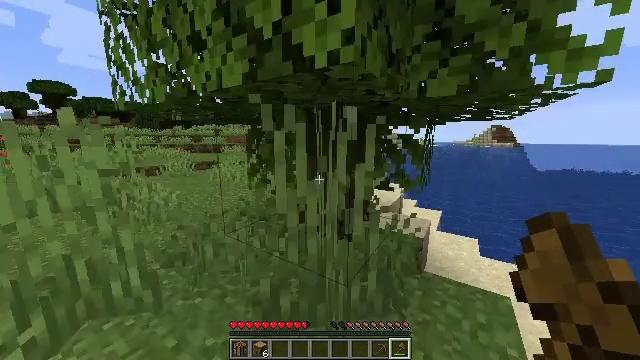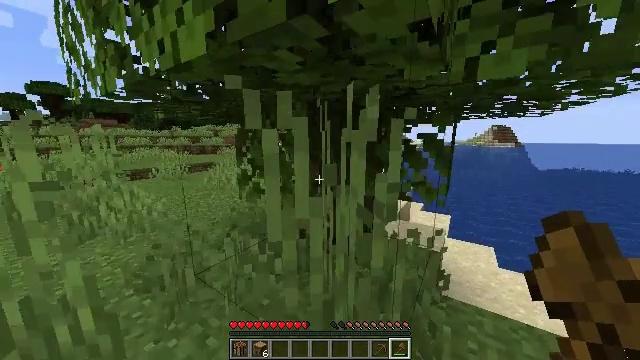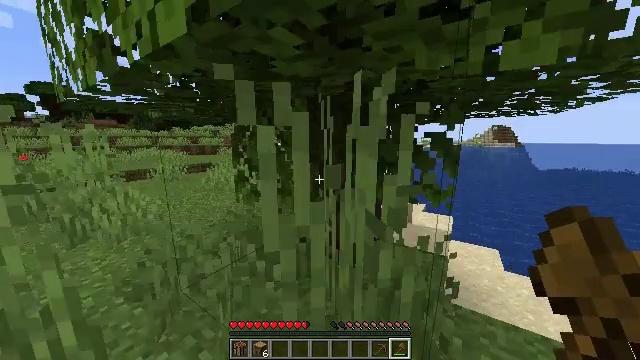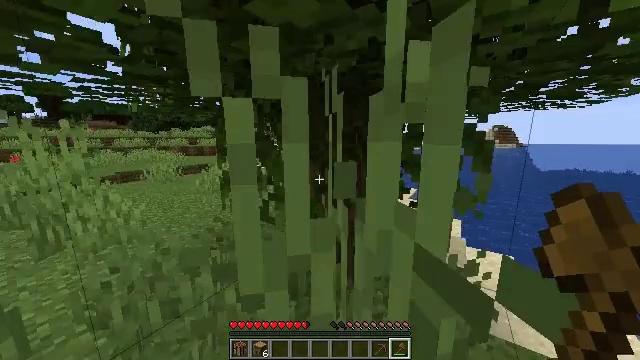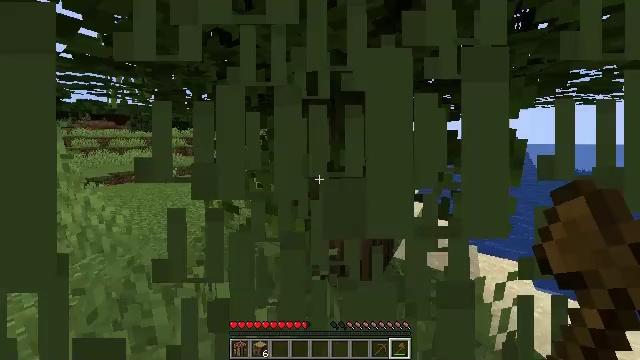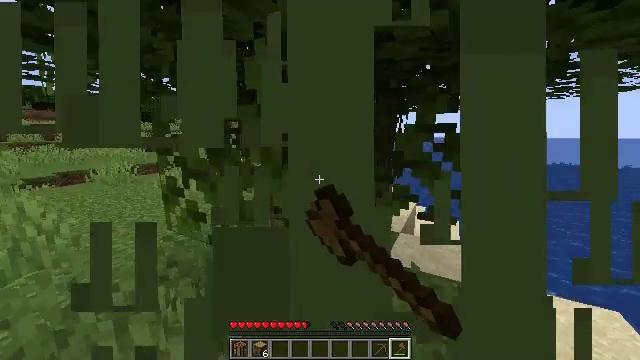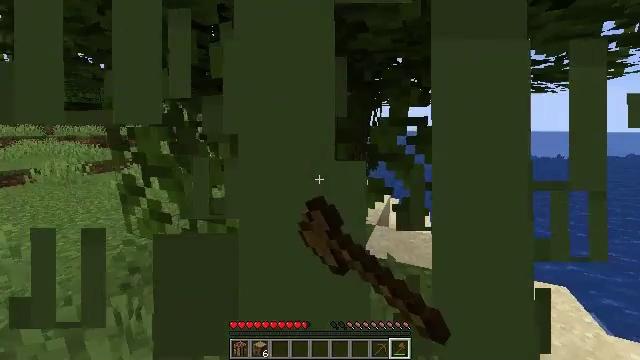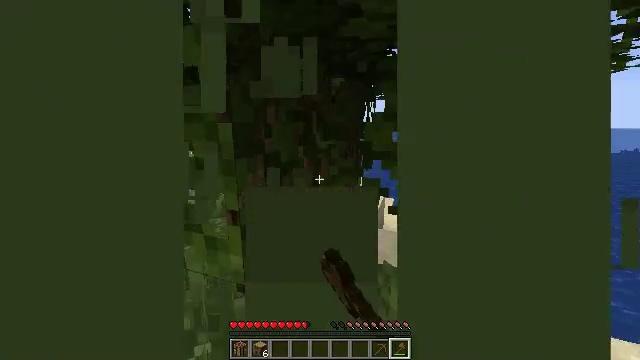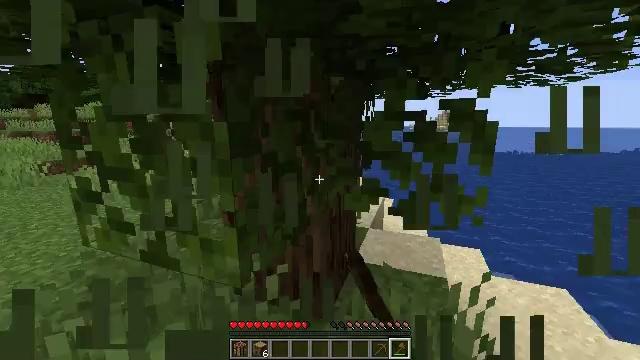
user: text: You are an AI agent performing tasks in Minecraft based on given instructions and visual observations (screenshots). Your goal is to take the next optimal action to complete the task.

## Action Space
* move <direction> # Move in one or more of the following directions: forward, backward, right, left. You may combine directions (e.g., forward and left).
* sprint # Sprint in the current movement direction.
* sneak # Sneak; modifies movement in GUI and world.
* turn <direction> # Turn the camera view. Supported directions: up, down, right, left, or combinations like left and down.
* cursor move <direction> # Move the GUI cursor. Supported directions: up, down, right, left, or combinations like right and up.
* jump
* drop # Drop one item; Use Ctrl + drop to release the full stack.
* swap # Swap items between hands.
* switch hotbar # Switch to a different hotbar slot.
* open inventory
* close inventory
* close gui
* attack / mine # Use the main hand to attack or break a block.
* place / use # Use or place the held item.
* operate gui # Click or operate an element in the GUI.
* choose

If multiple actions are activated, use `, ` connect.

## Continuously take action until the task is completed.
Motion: motion action
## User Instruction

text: Mine tall grass from the ground.
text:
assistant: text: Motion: move forward
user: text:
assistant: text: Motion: move forward
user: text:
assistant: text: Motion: move forward
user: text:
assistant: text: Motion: attack / mine
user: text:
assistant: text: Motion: turn right, attack / mine
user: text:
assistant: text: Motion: turn right and down, attack / mine
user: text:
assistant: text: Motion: turn right, attack / mine
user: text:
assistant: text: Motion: attack / mine
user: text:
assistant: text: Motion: attack / mine